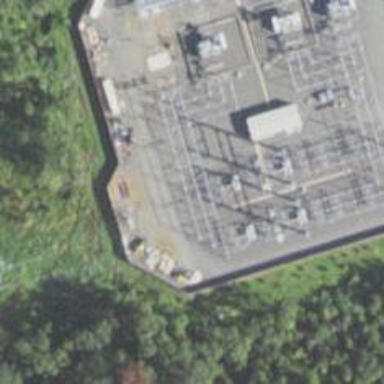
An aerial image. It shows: Switch used for power control.